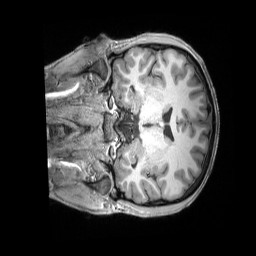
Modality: T1w
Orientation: coronal
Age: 21
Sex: male
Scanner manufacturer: siemens
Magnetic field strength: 3 T
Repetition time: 2.3 s
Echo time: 0.00298 s